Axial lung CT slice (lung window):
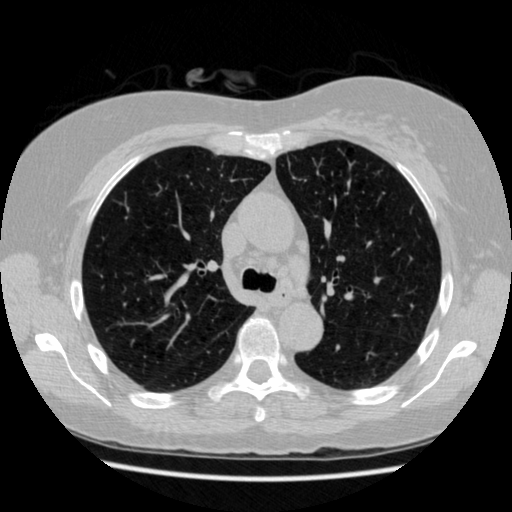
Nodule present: no